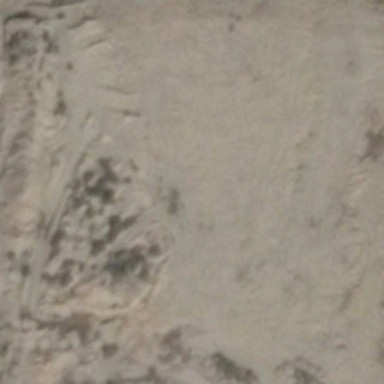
It is a piece of irregular khaki bareland .